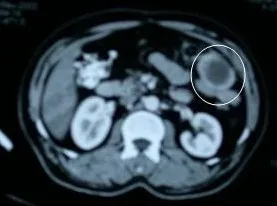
CT scan image showing the omental mass adjacent to bowel loop (circle around the omental mass).
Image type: radiology (ct)